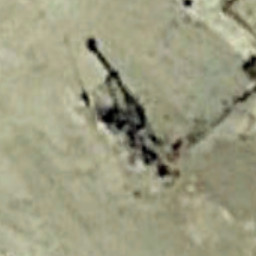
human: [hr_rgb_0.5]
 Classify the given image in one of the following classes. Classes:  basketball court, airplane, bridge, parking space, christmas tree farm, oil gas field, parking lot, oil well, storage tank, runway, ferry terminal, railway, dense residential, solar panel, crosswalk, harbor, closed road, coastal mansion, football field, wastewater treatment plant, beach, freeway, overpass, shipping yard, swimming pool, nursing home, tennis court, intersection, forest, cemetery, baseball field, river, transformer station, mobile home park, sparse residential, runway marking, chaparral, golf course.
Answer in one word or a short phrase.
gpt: oil well